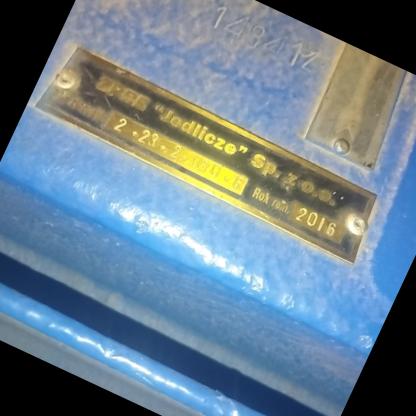
Klasa: tabliczka-znamionowa